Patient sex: M
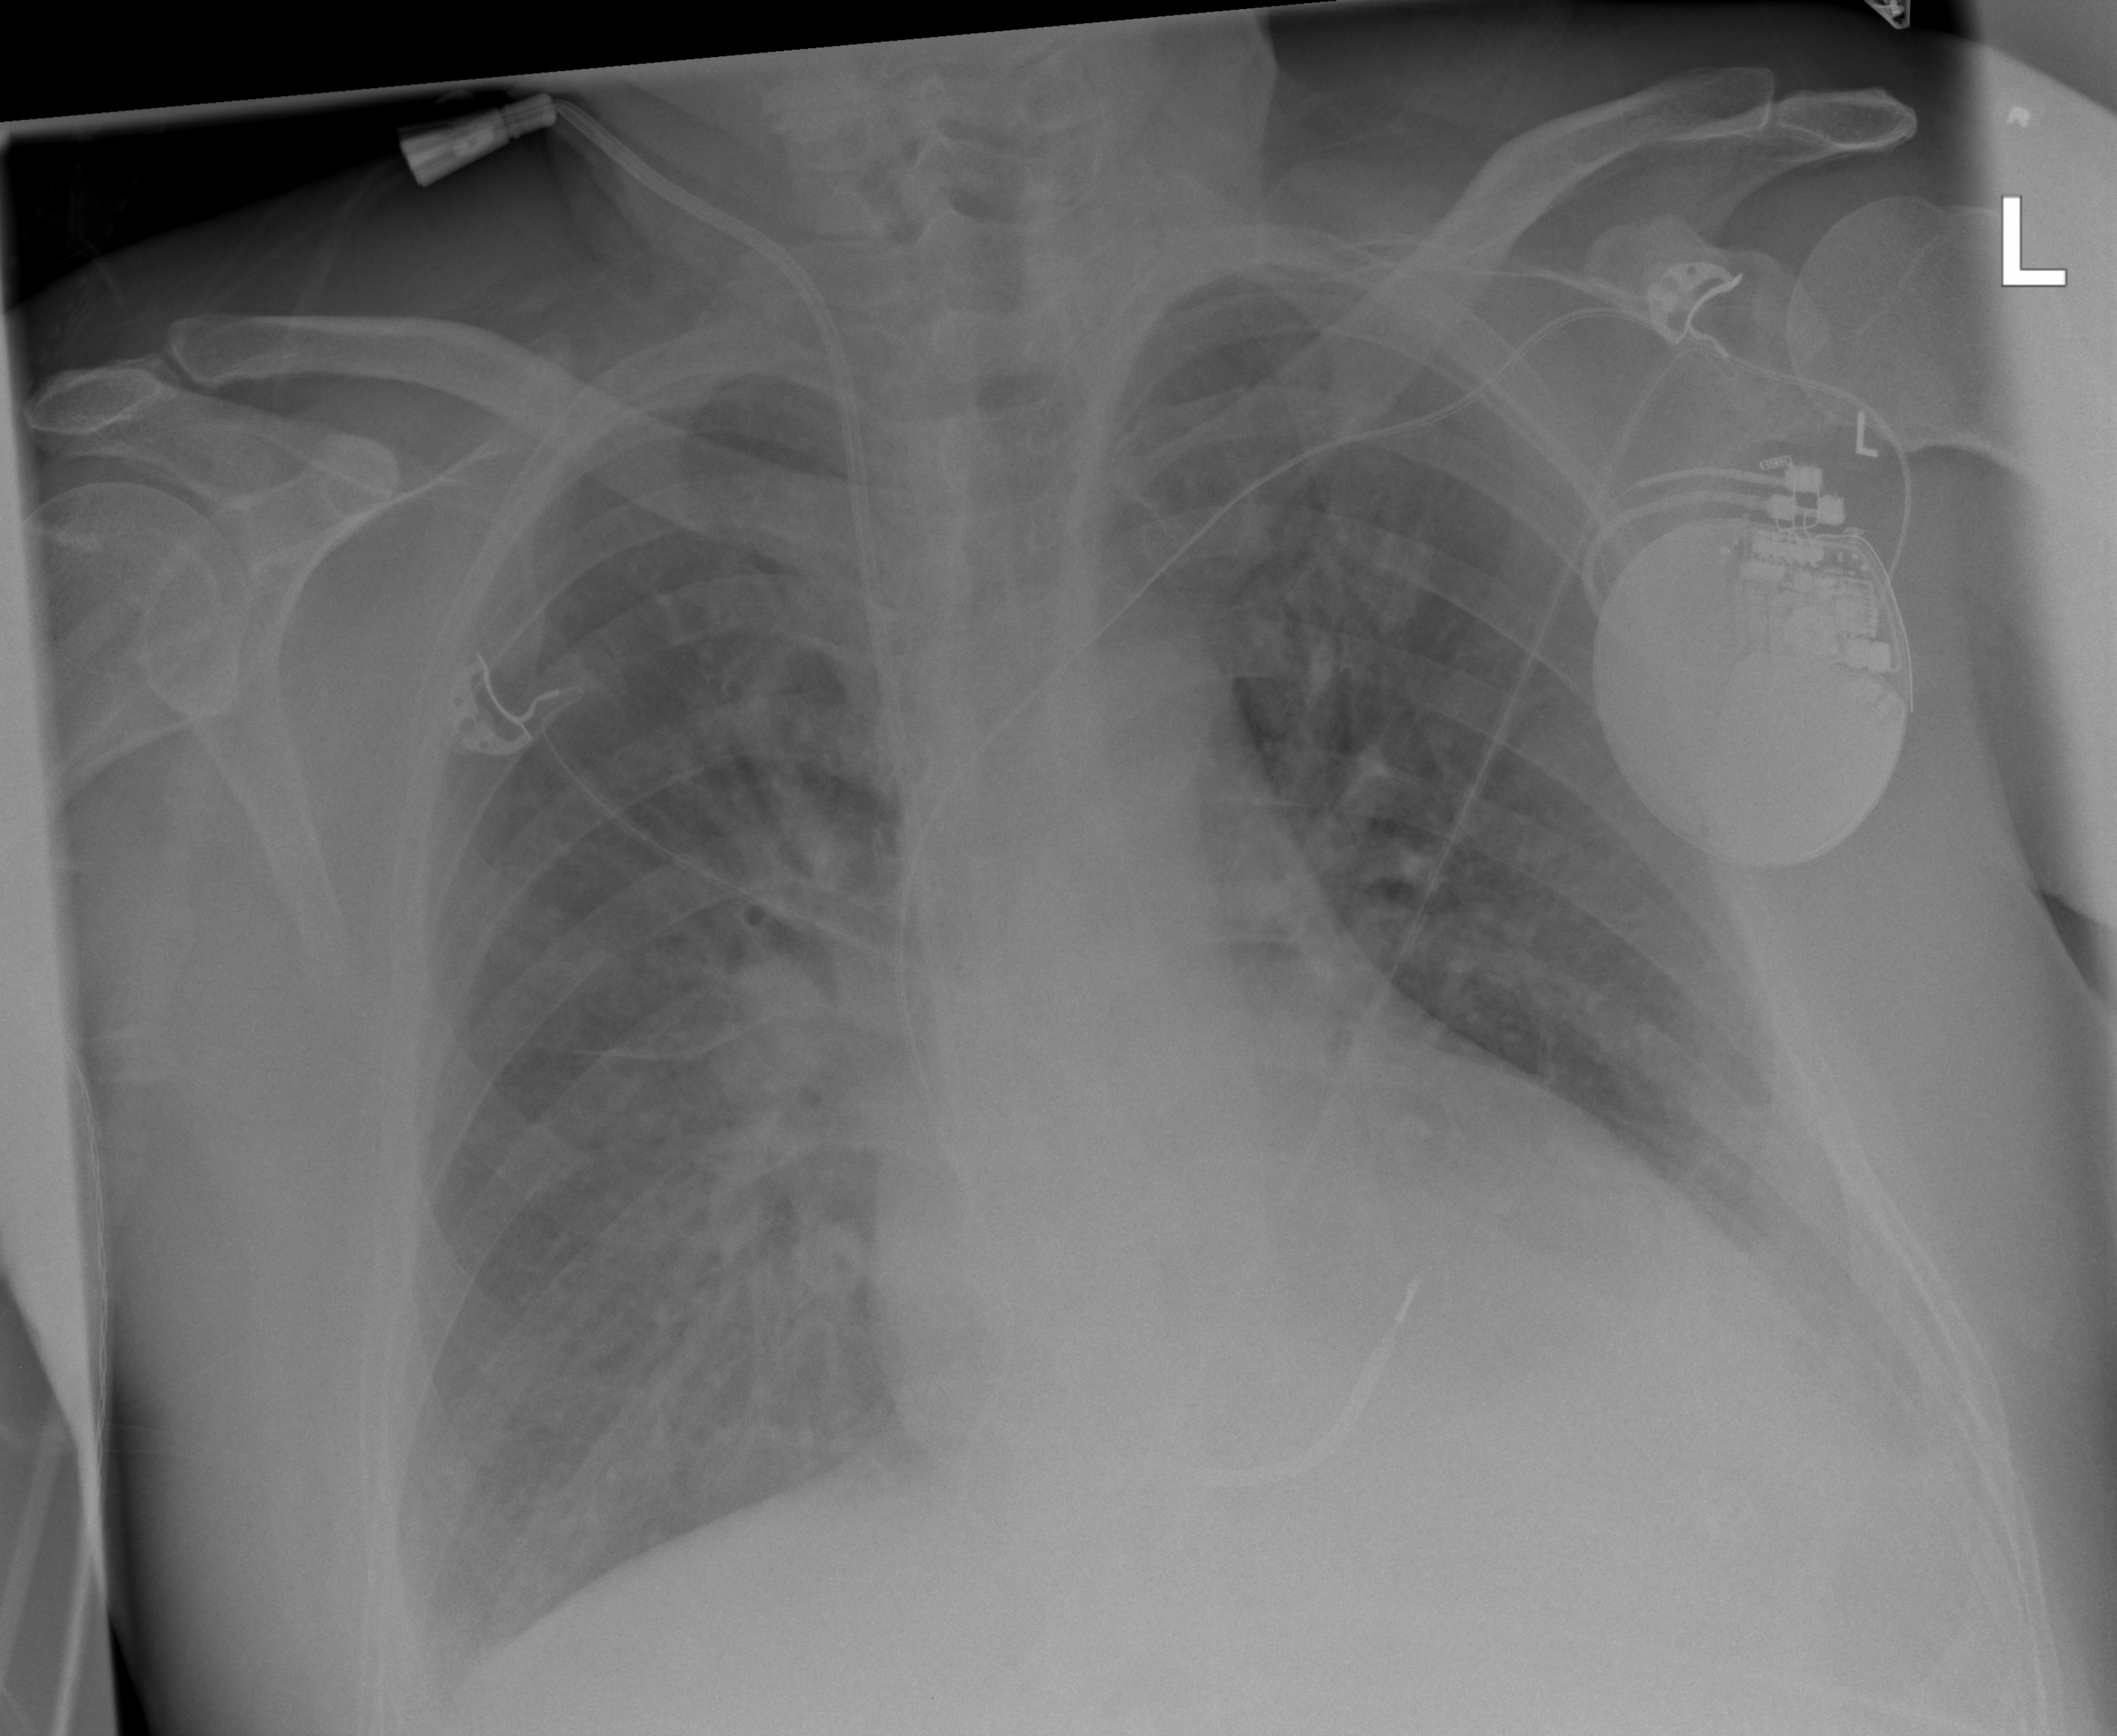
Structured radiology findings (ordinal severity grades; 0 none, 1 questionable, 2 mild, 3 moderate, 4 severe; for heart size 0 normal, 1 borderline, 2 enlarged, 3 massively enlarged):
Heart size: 2
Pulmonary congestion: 2
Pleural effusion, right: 2
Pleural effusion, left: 2
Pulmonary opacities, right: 2
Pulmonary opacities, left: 2
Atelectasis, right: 2
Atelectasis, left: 2